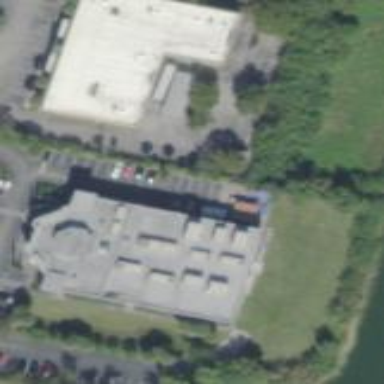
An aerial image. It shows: Shooting range located within building.